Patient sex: M
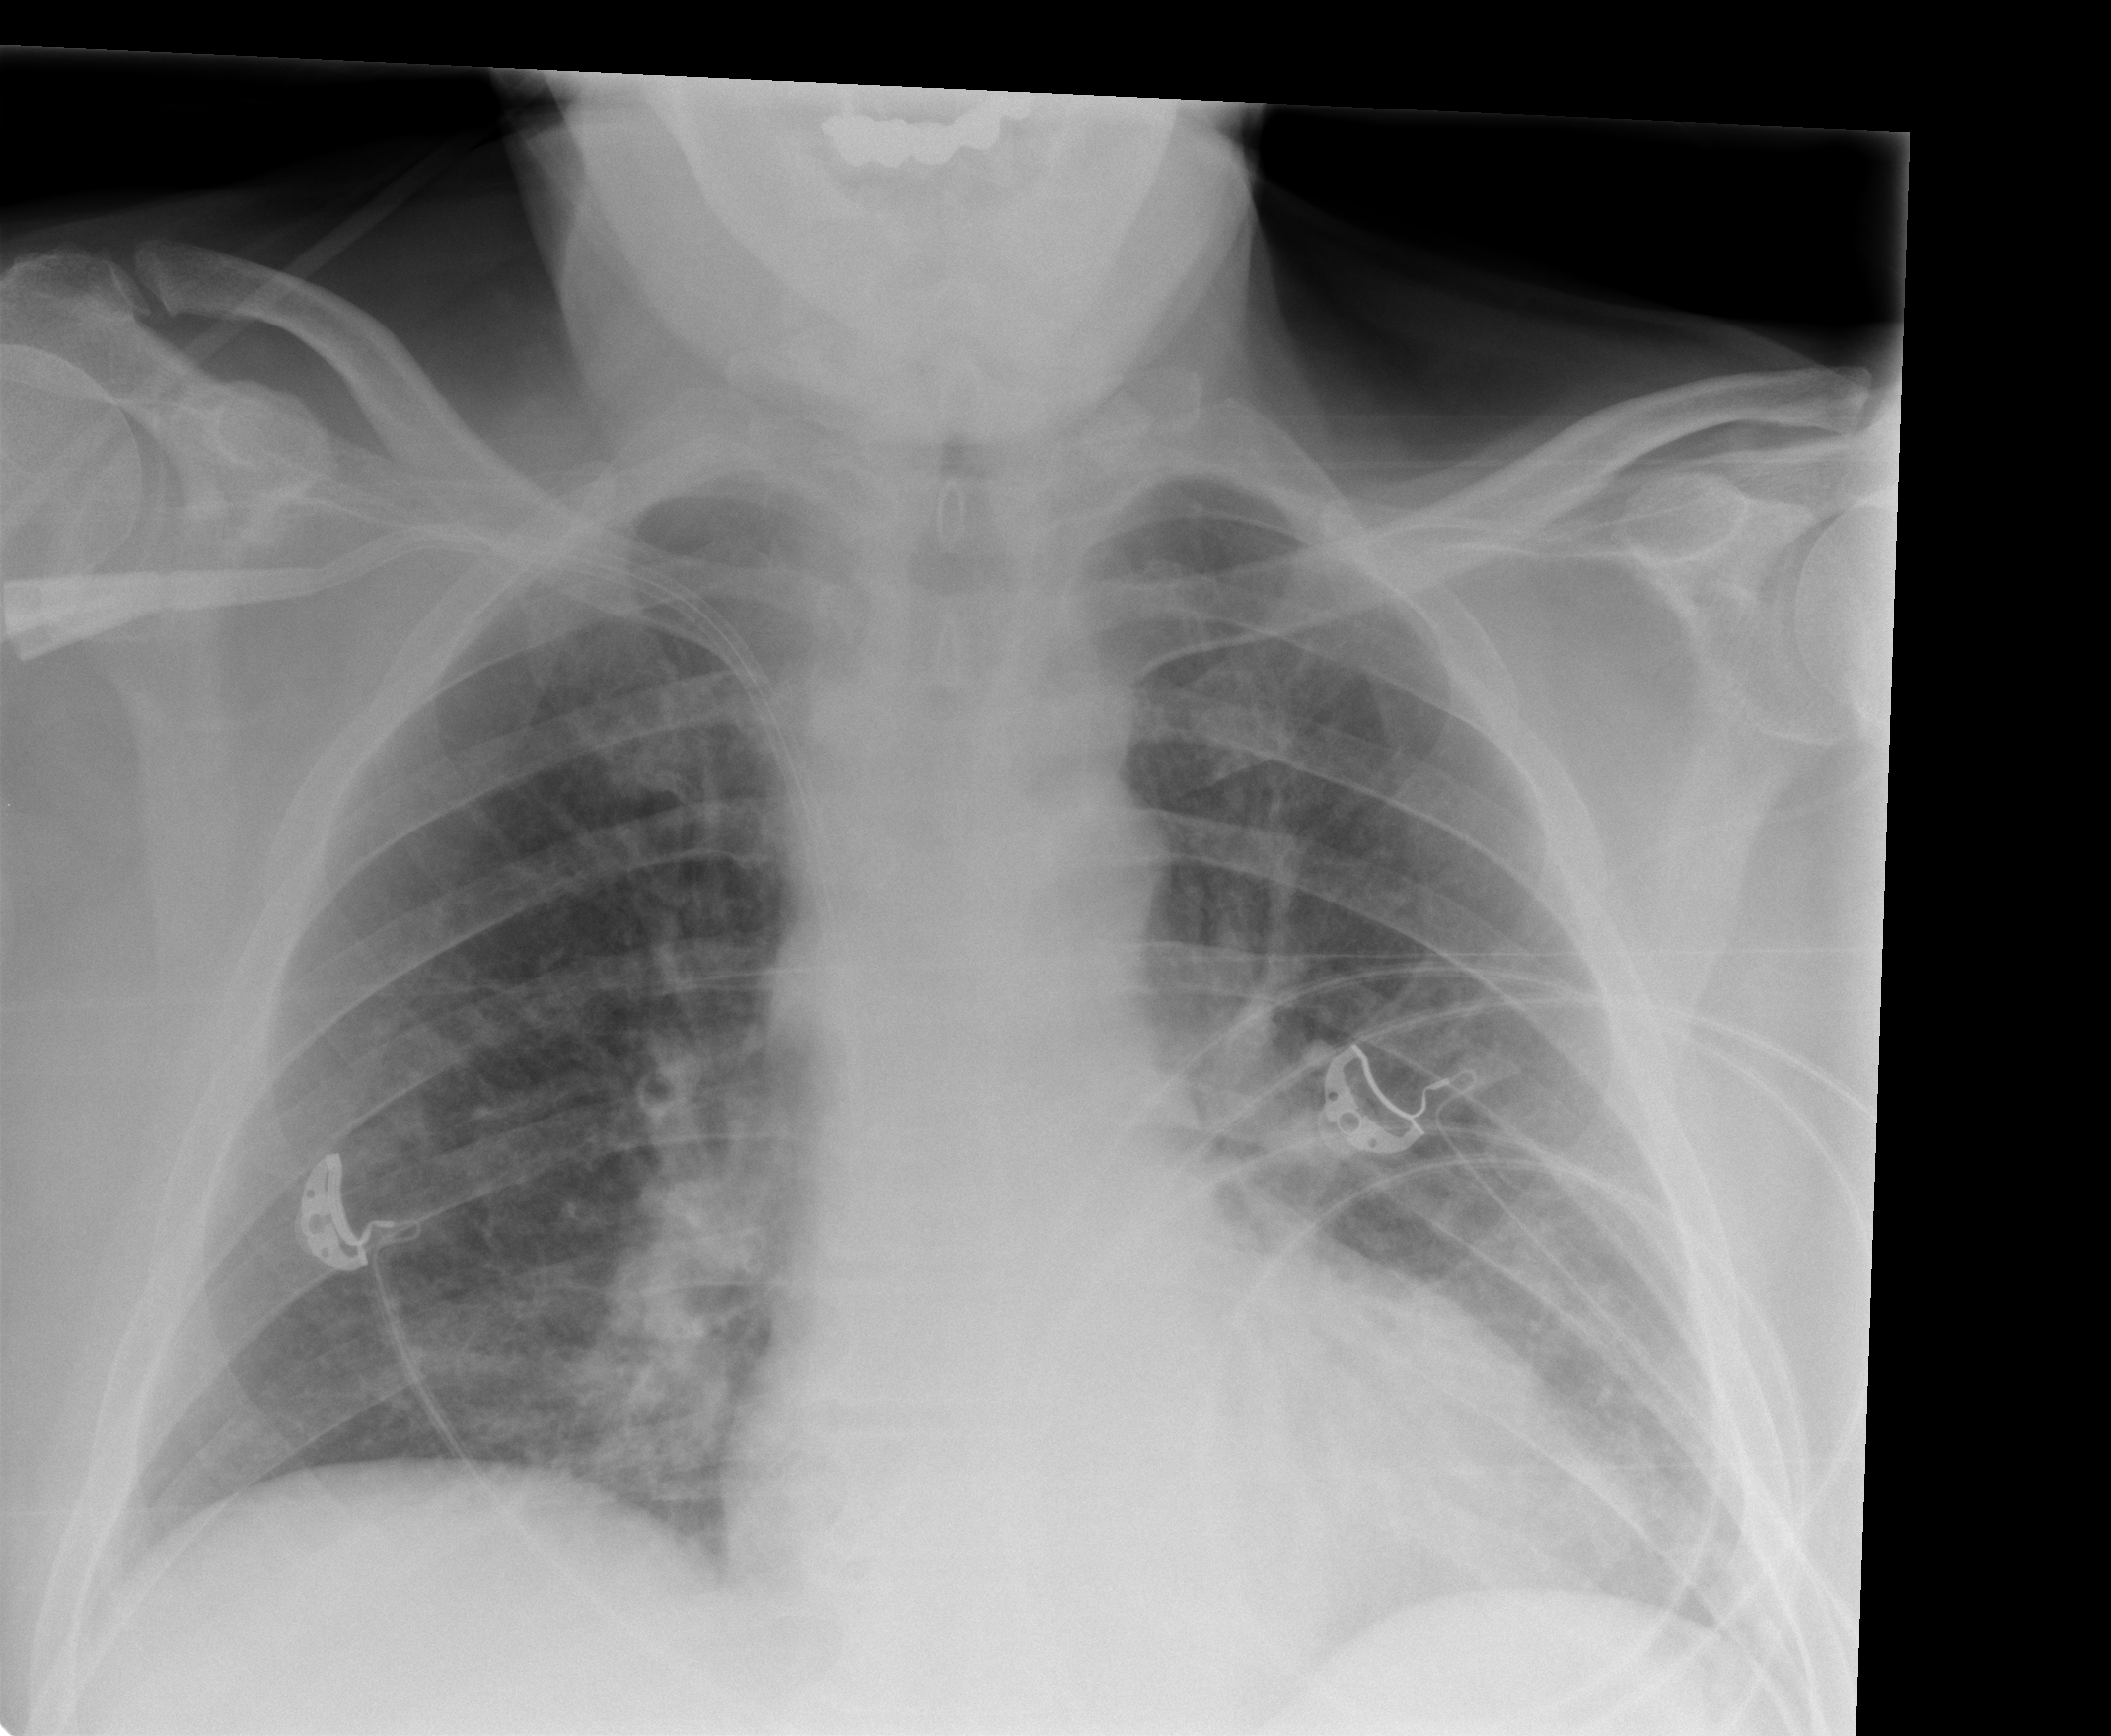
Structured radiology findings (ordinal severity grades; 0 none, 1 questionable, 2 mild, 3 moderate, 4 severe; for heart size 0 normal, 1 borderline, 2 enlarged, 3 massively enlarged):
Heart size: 1
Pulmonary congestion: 2
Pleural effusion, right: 0
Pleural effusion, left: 1
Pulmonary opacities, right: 0
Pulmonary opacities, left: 1
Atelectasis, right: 0
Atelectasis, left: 2